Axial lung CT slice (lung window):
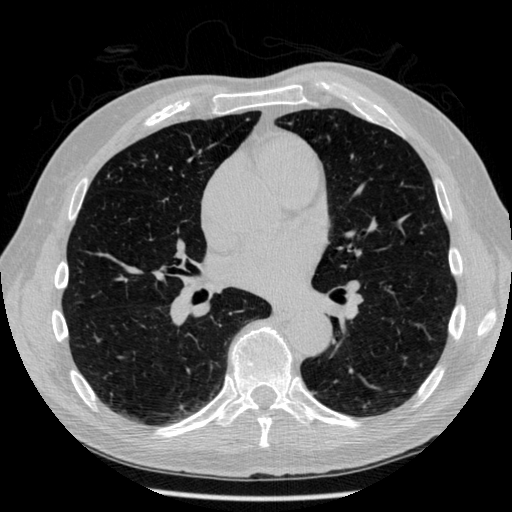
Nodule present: no